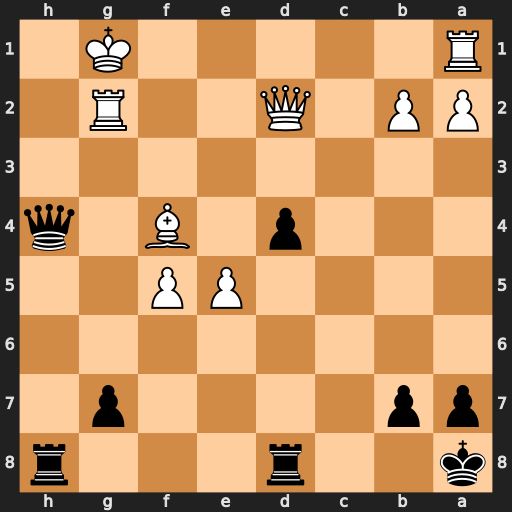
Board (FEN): k2r3r/pp4p1/8/4PP2/3p1B1q/8/PP1Q2R1/R5K1
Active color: b
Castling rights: -
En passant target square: -
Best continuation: Qh1+ Kf2 Qxa1